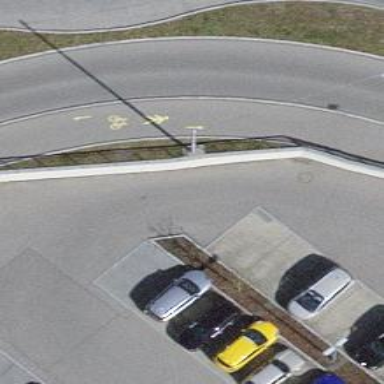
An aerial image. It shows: Road serving as parking aisle.